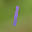
Label: 1